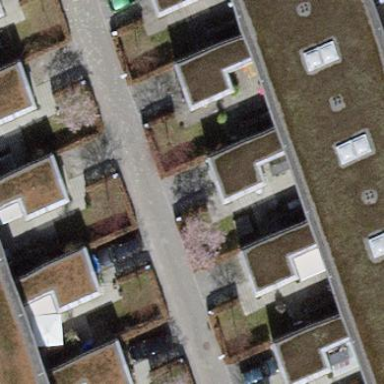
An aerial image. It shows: House with flat roof.